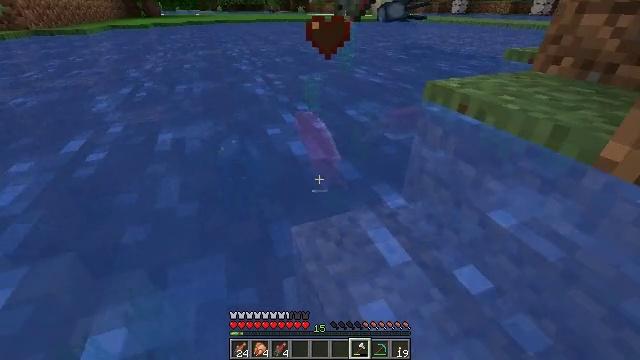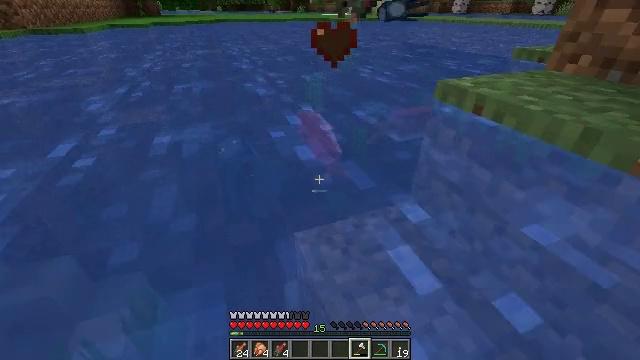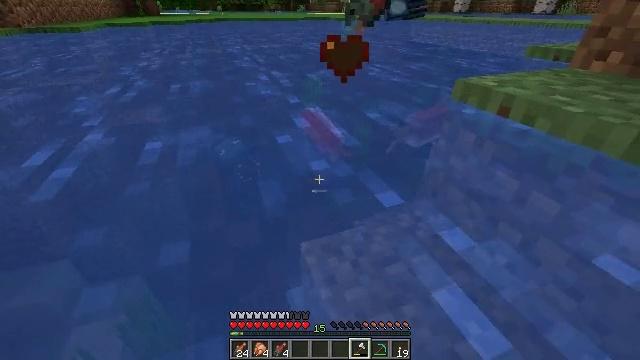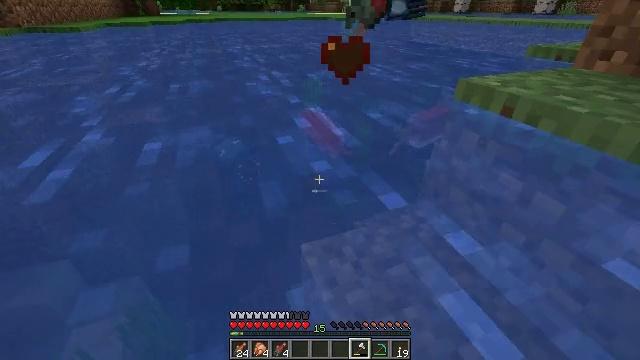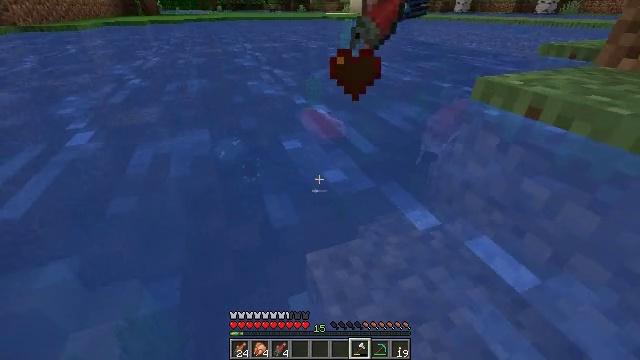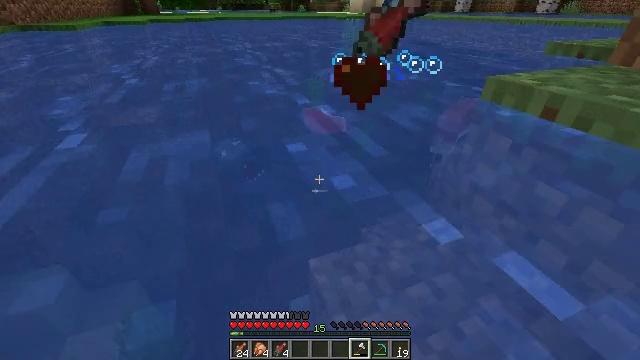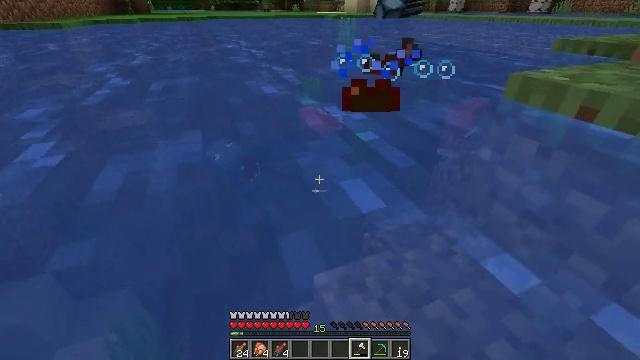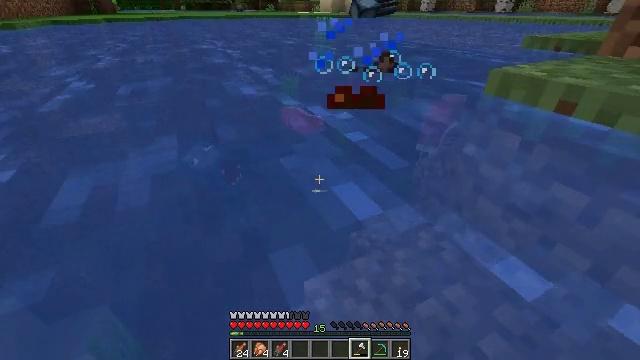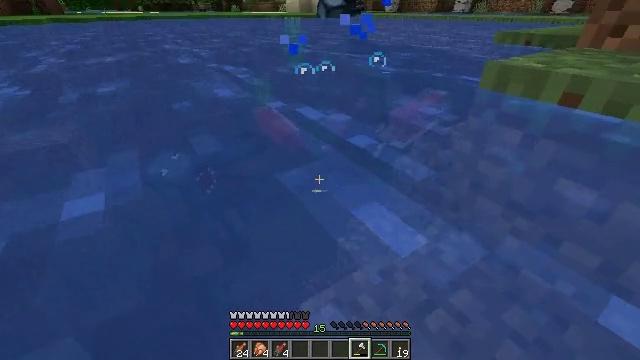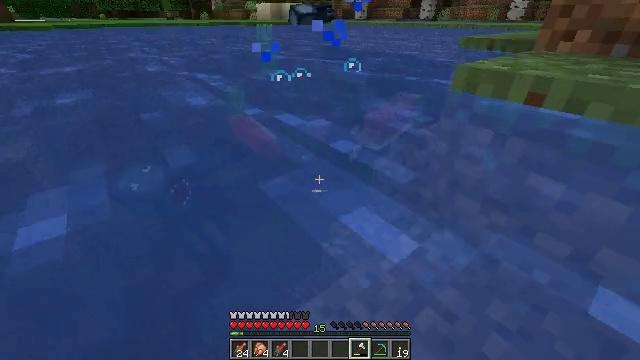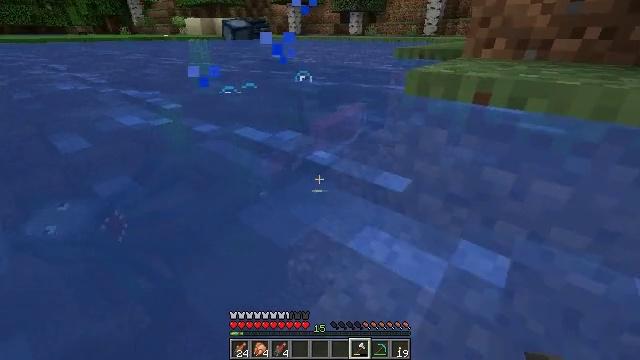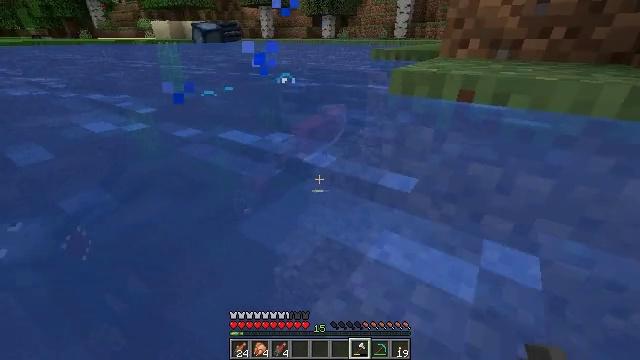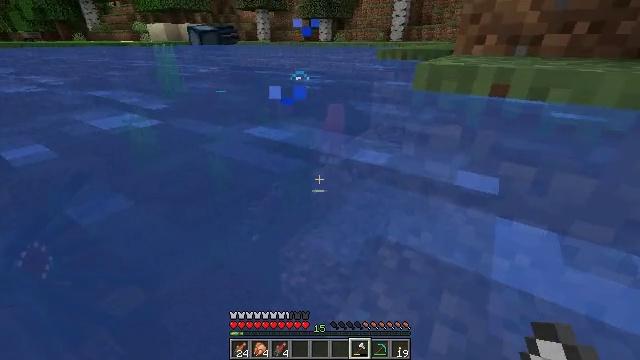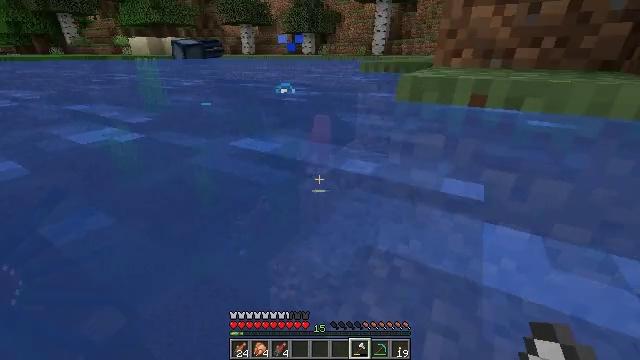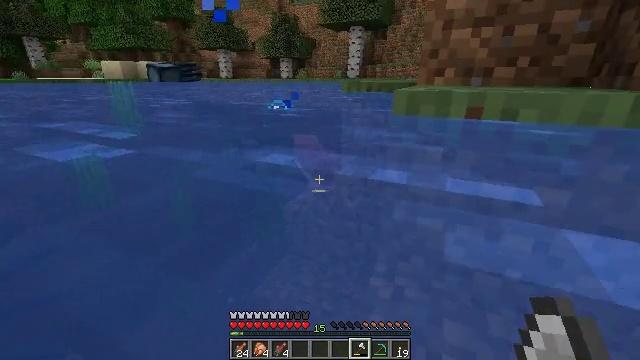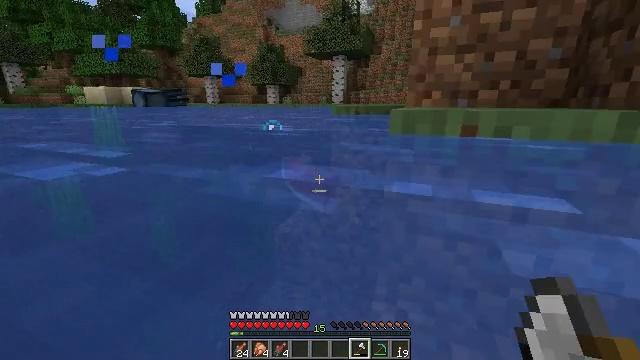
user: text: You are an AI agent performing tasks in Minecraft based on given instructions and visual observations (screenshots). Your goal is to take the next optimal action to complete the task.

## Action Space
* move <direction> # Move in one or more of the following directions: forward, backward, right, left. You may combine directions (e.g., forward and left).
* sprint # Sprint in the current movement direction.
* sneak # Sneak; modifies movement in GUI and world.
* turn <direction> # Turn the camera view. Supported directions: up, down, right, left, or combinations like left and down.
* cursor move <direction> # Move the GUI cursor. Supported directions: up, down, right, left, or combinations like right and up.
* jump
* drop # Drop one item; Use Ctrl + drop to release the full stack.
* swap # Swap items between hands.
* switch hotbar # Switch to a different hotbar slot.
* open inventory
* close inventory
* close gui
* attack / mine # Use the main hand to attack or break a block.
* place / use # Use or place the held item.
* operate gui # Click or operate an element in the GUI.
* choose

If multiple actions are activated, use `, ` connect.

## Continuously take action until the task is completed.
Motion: motion action
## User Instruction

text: Fish and kill the salmon.
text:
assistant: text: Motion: move forward, attack / mine
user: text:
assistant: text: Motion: move forward
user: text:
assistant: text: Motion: move forward
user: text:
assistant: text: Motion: move forward
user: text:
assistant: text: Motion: move forward
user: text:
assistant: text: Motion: move forward, turn right
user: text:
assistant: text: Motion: move forward, turn right
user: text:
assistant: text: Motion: move forward, turn right
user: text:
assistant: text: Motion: move forward, turn right and up
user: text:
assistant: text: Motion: move forward, turn right and up
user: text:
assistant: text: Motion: move forward, turn right
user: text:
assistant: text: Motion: move forward
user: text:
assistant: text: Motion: move forward, turn right and up
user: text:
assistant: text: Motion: move forward, turn right and up
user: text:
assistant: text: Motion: move forward, turn right and up
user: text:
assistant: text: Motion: move forward
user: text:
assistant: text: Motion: move forward, attack / mine
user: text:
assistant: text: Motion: move forward, attack / mine
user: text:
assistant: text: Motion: move forward, turn left, attack / mine
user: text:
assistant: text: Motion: move forward, turn left, attack / mine
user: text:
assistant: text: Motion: move forward, turn left, attack / mine
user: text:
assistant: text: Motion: move forward
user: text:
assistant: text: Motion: move forward
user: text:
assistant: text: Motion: move forward
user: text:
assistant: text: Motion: move forward
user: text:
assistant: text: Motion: move forward, turn right, jump
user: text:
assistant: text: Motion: move forward, jump
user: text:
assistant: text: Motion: move forward, jump
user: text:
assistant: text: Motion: move forward, jump
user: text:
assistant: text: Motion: move forward, turn right, jump